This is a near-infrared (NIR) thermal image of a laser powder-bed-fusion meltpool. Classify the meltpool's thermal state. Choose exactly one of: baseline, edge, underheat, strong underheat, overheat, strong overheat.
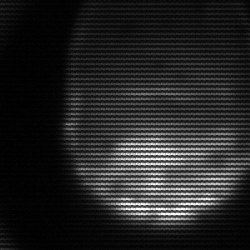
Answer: edge